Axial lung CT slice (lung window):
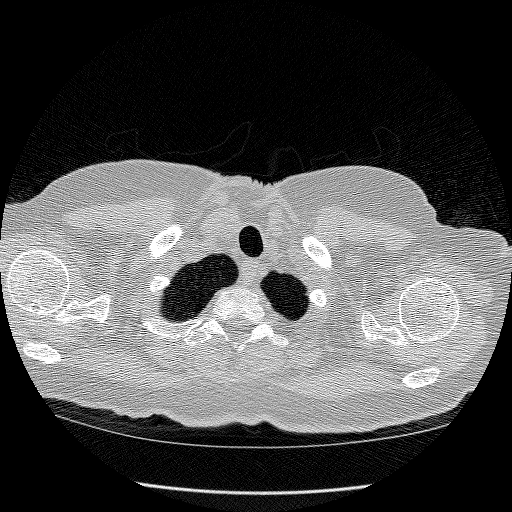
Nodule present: no